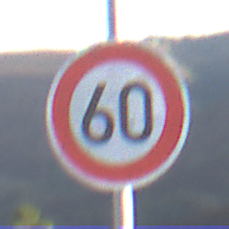
Verkehrszeichen: Geschwindigkeit60
Umgebung: Outdoor, Nature
Tageszeit: SunriseSunset
Wetter: Clear
Licht: Natural
Jahreszeit: NotSpecified
Kontrast: HighContrast